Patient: sex M, age 75
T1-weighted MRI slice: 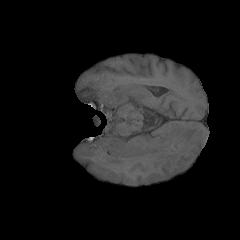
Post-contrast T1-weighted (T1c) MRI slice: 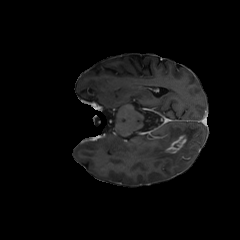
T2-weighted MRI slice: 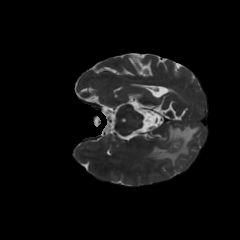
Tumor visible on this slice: yes
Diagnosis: Glioblastoma, IDH-wildtype
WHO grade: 4